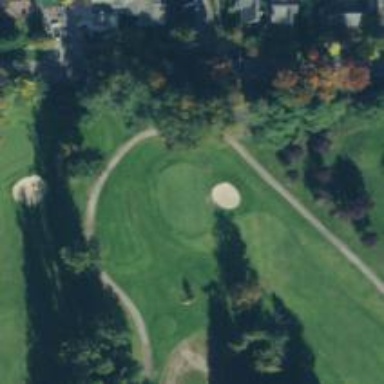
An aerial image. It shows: View of golf hole.